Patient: sex F, age 77
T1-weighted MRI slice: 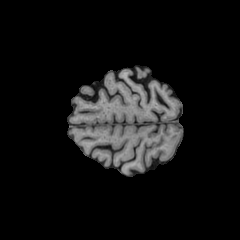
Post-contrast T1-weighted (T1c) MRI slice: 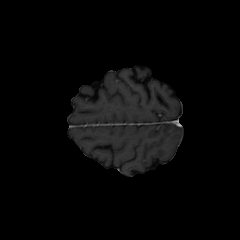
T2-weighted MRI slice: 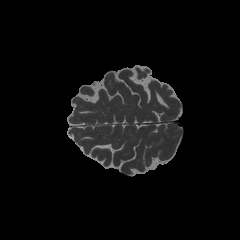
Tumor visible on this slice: no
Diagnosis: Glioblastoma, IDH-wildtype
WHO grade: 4